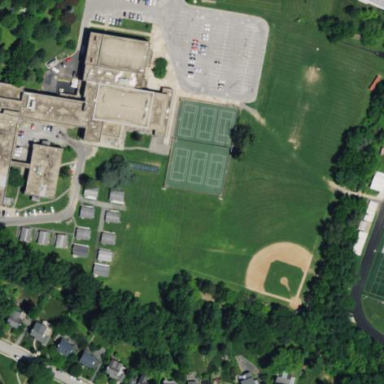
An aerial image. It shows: School.